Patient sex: M
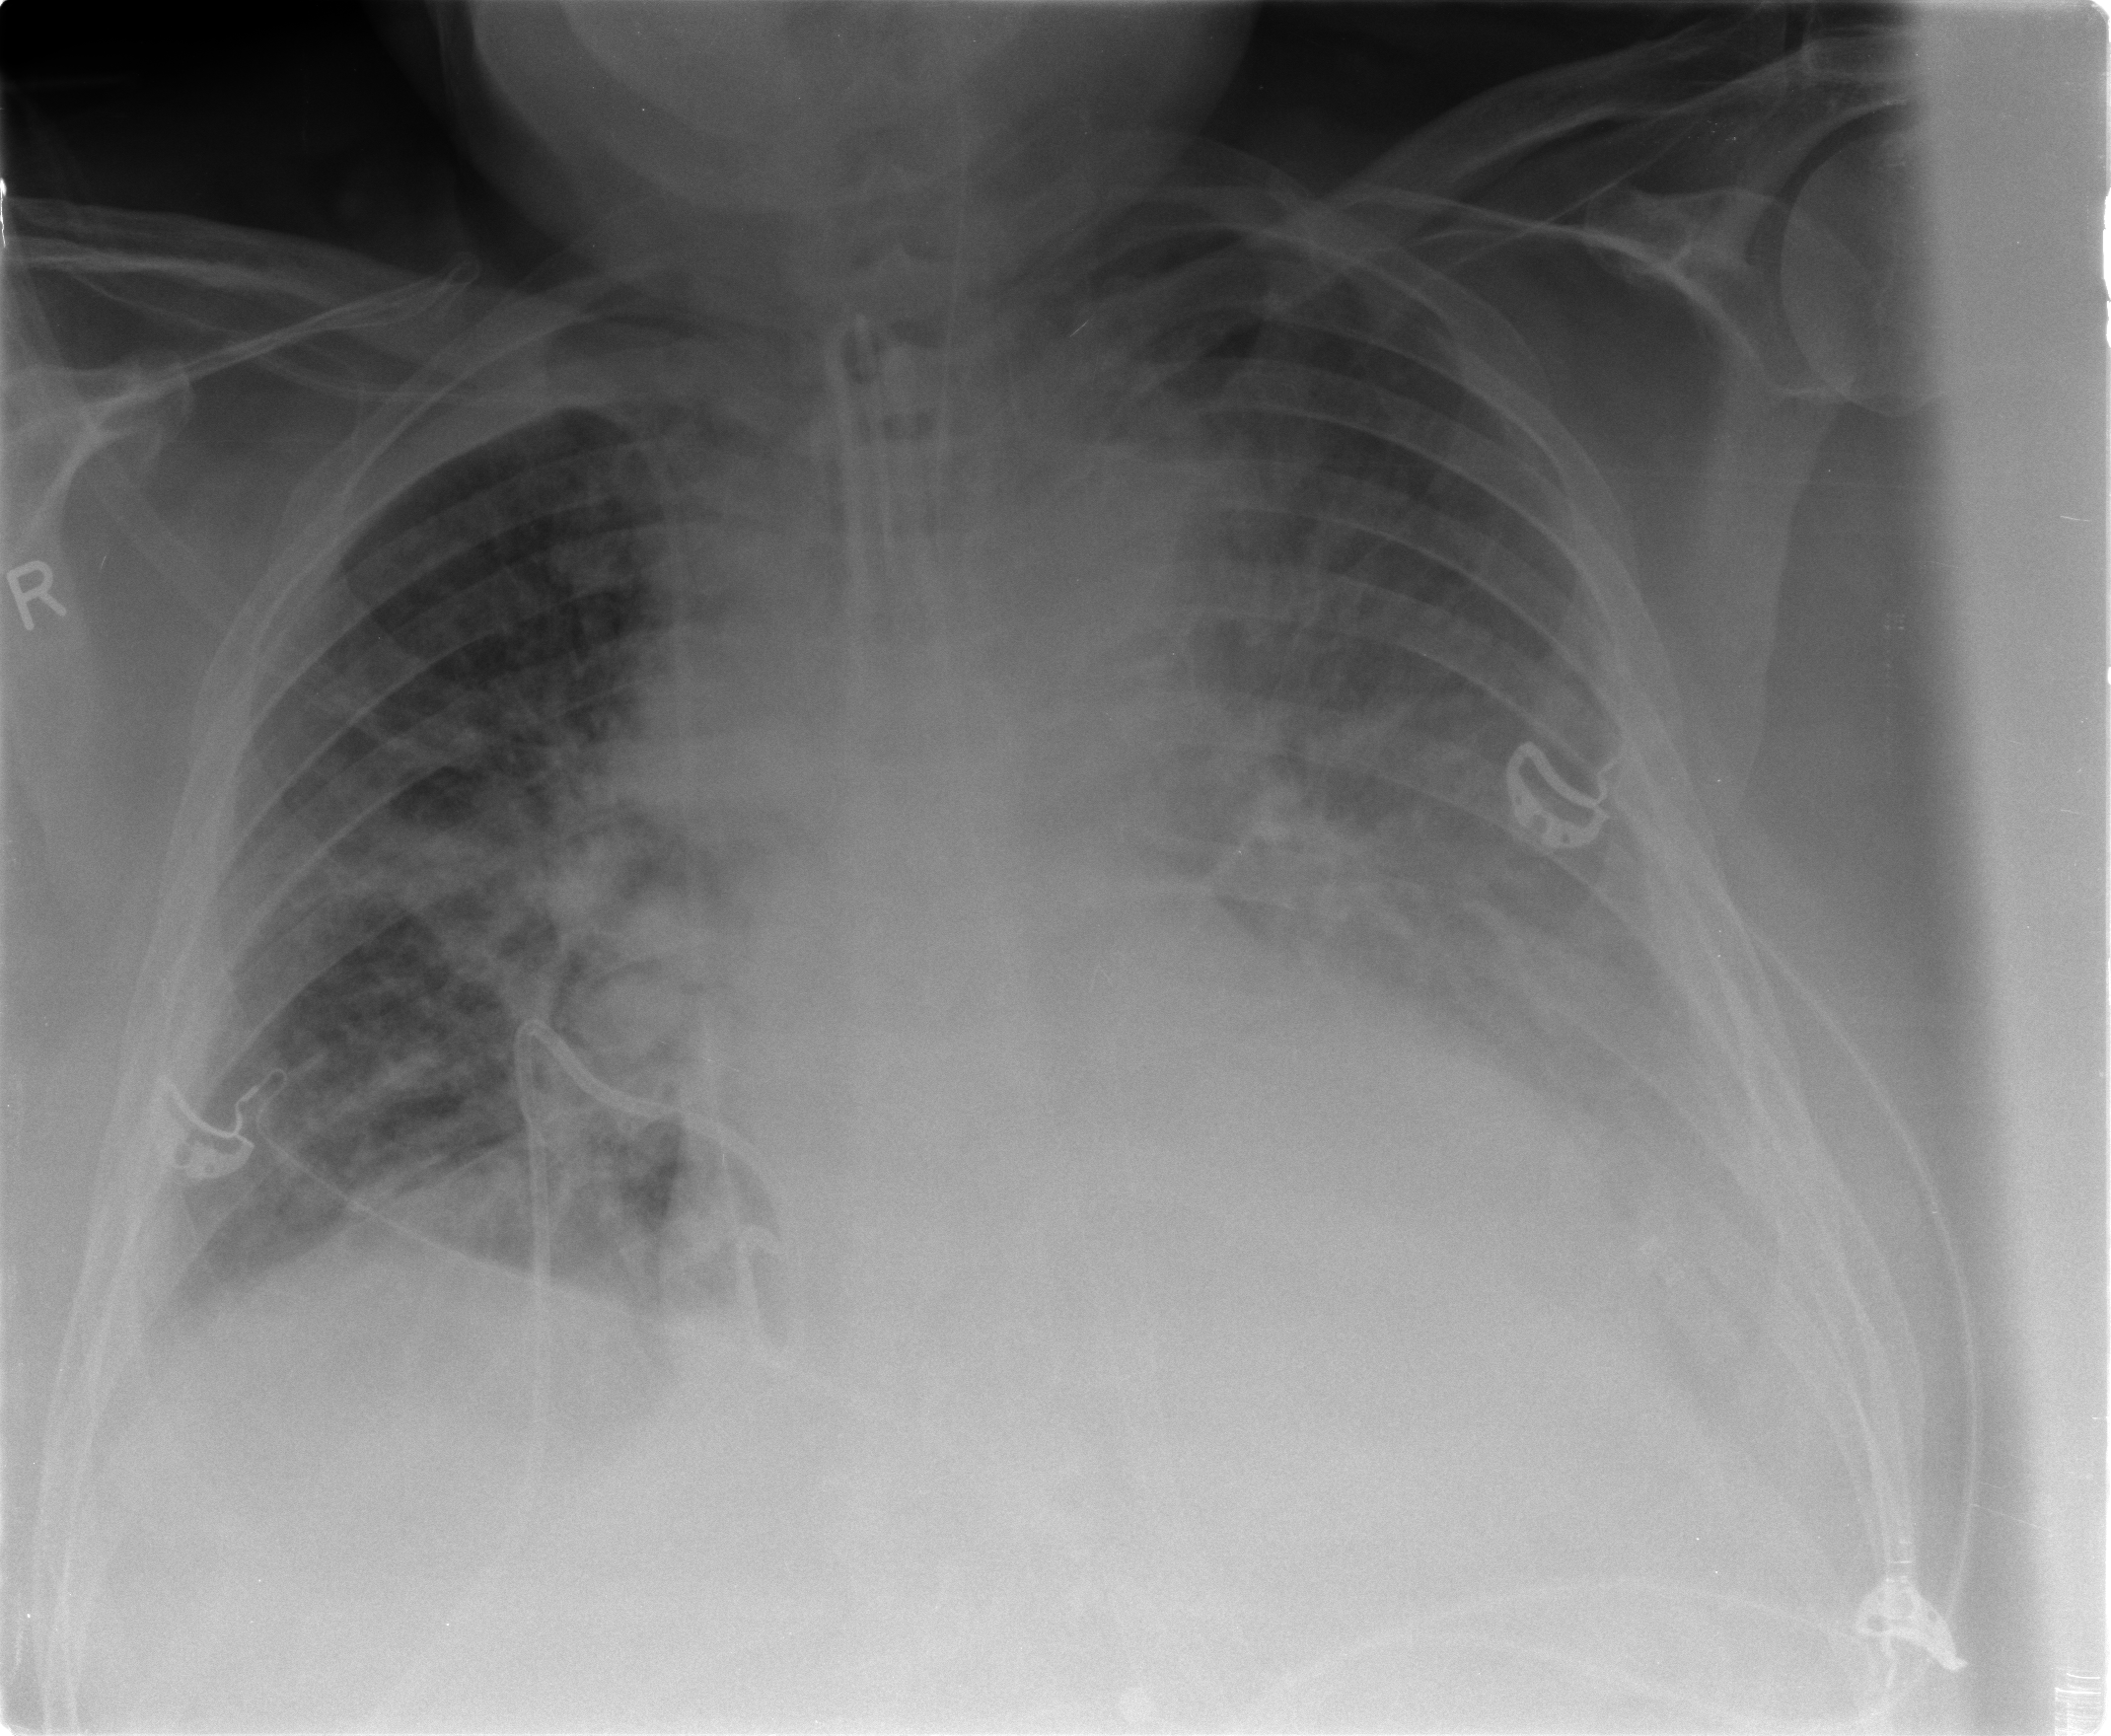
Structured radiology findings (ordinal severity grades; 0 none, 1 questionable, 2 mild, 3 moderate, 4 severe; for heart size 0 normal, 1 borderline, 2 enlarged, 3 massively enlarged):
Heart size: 2
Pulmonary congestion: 2
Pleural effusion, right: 1
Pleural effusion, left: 2
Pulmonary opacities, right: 2
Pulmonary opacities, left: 0
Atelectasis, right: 2
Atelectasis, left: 1